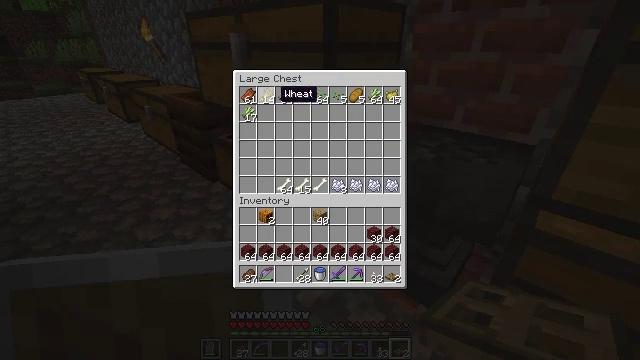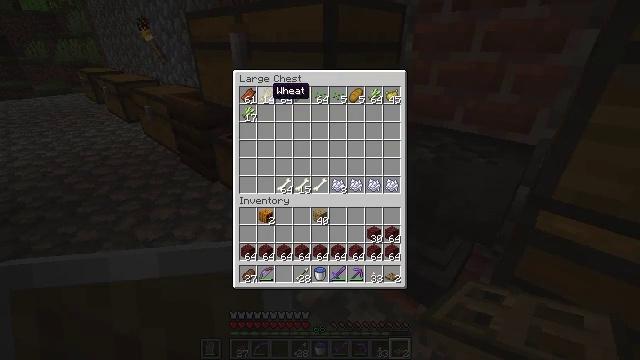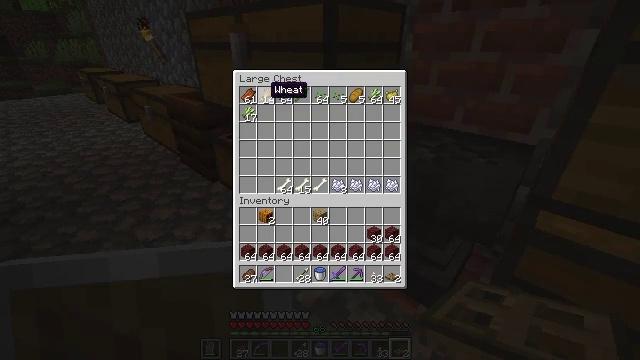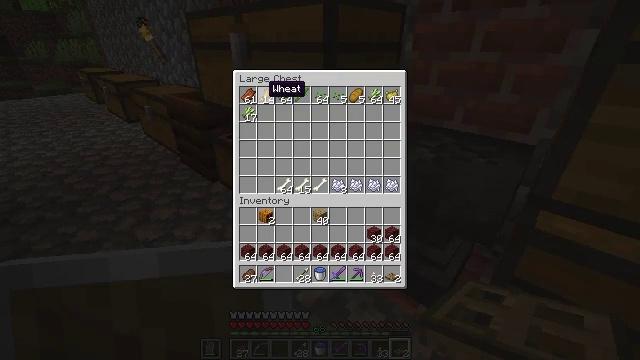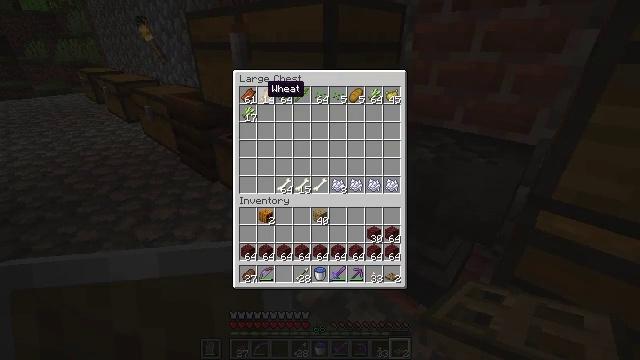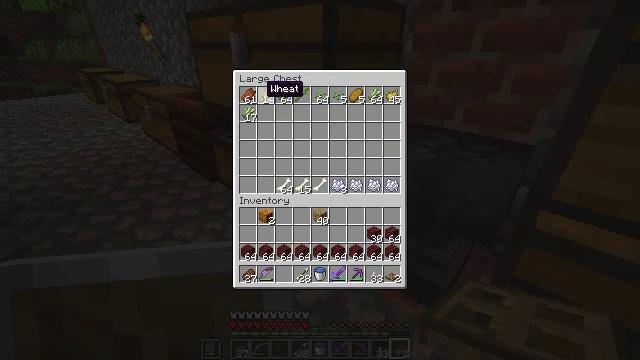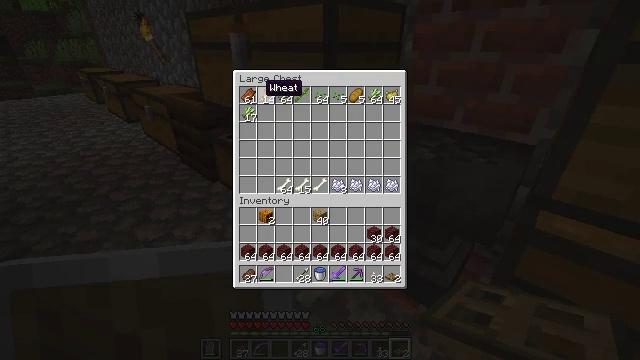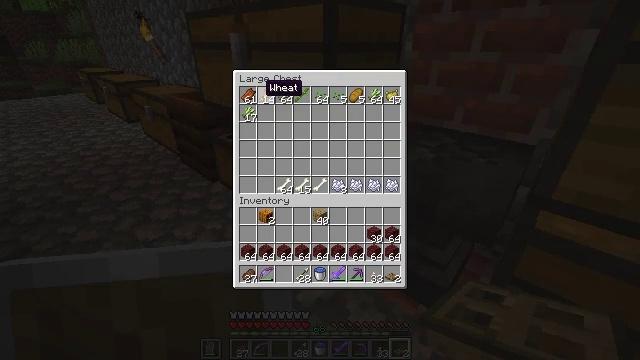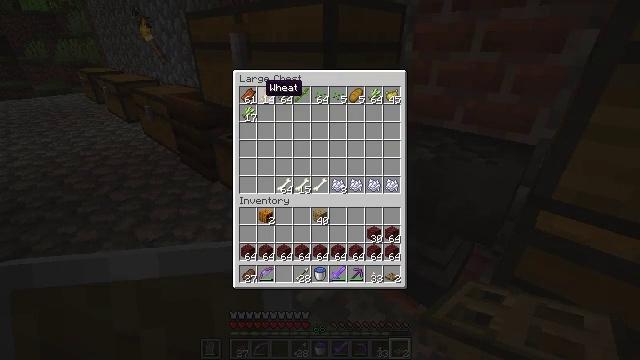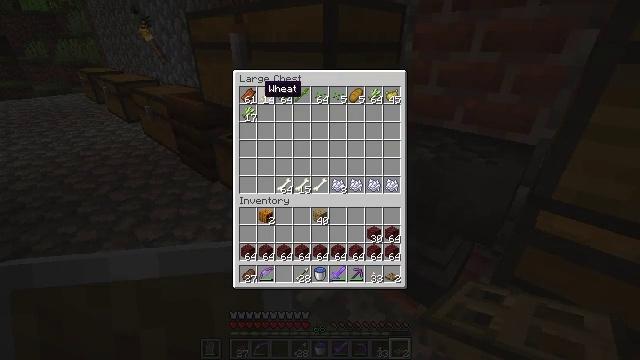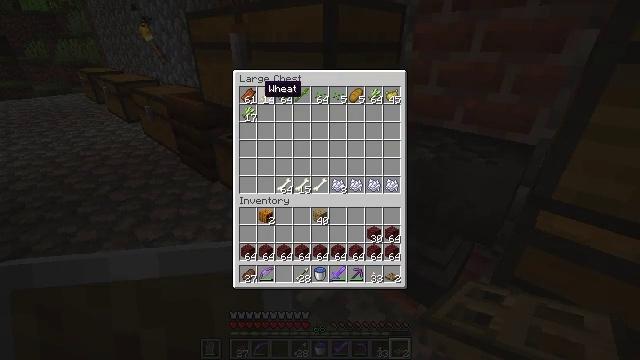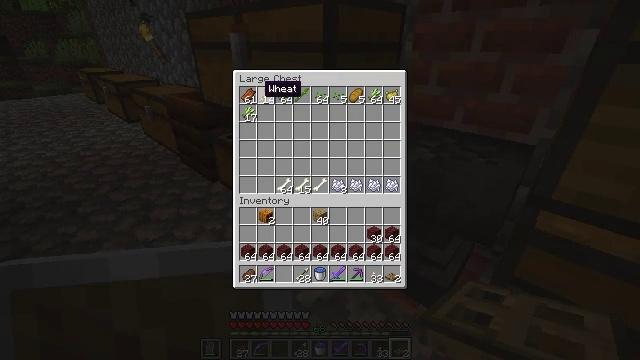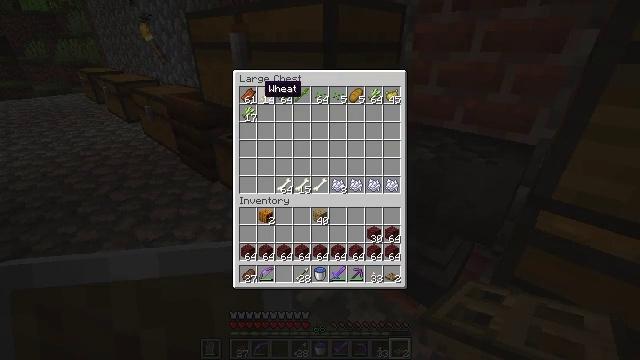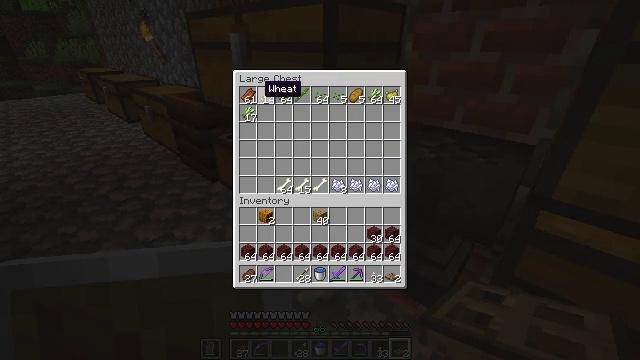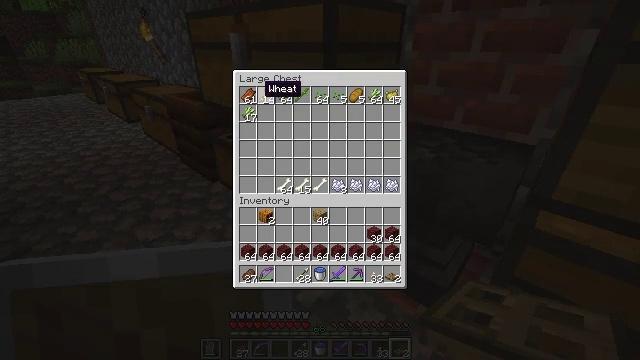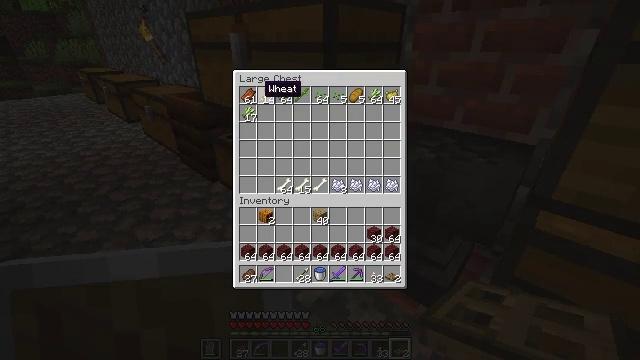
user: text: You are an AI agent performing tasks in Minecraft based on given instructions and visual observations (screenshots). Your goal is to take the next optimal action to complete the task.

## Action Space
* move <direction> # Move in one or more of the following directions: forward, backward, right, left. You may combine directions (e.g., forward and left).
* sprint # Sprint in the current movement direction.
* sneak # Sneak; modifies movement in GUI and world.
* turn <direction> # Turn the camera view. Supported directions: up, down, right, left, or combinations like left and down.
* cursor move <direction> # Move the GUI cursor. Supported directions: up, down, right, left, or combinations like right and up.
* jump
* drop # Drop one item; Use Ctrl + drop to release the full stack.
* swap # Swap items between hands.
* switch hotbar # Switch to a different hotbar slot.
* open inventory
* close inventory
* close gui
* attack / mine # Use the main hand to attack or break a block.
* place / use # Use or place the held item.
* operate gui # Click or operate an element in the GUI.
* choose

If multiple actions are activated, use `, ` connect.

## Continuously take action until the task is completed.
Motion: motion action
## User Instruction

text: Kill mobs.
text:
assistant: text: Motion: sneak, turn left
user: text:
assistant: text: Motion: sneak
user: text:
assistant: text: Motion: sneak
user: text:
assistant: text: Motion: sneak
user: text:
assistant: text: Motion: no_op
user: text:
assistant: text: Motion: no_op
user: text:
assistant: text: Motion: no_op
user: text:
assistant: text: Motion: no_op
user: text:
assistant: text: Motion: no_op
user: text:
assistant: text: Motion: no_op
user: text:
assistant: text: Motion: no_op
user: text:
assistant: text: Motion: no_op
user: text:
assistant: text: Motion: no_op
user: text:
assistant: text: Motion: no_op
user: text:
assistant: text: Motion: no_op
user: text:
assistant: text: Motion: no_op
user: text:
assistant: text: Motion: no_op
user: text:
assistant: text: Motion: no_op
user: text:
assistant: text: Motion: no_op
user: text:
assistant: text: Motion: no_op
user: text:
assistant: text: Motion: no_op
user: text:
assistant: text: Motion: no_op
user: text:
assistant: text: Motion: no_op
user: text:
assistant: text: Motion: no_op
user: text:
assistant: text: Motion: no_op
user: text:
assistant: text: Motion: no_op
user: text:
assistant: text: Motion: turn right
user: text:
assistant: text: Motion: turn right
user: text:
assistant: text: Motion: turn right
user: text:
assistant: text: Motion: turn right